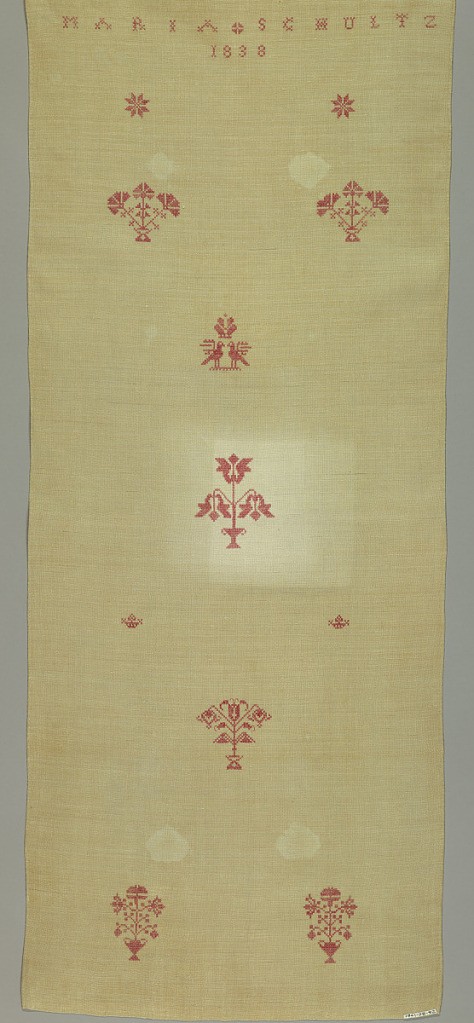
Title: Towel cover
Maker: Maria Schultz
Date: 1838
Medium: cotton (?) on linen Technique: embroidered
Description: Towel cover with name, date, stars, plants, birds, and crowns embroidered in cross stitch.